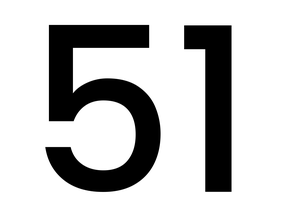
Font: Poppins-Medium